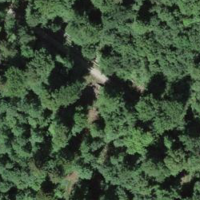
EUNIS habitat code: 41
Species observed at this site:
Pyrochroa coccinea